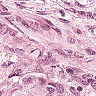
Metastatic tissue present: yes